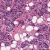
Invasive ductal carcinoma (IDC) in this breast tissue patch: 1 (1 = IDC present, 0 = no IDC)